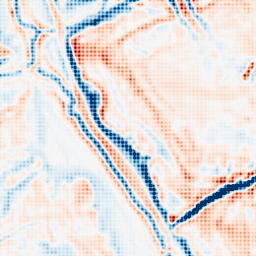
Category: multiscale
Decomposition family: dog
Decomposition parameters: sigma_low: 2
sigma_high: 5
Upsampling method: sinc_blackman
Upsampling parameters: scale: 4
kernel_size: 4
Upsampling scale: 4